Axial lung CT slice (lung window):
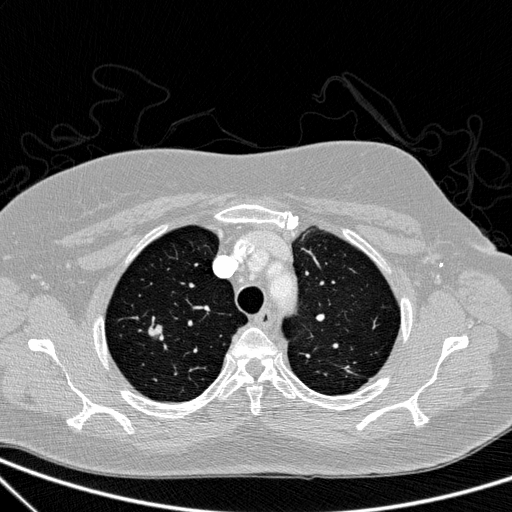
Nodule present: yes
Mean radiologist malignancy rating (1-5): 4.25